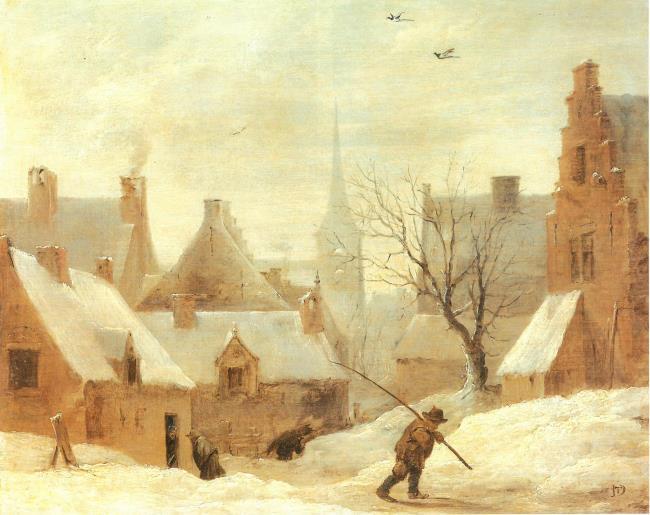
Title: Village in the Snow
Artist: David Teniers (II)
Earliest date: 1625
Latest date: 1690
Genre: painting
Iconography: Pomander
Keywords: genre, townscape, winter, snow, four human figures, house, roof, chimney, church tower, man, walking, full-length portrait, stick, sweeping, birch rod